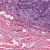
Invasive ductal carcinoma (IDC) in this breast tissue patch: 1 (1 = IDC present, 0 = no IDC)